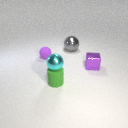
small green rubber cylinder to the left of large gray metal sphere